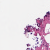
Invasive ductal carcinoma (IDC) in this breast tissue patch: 0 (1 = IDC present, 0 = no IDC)